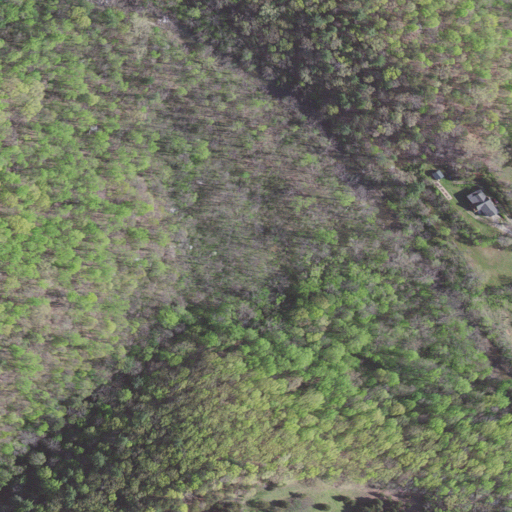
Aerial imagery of valley in Virginia named Ginger Hollow containing deciduous forest, mixed forest, grassland, and open development